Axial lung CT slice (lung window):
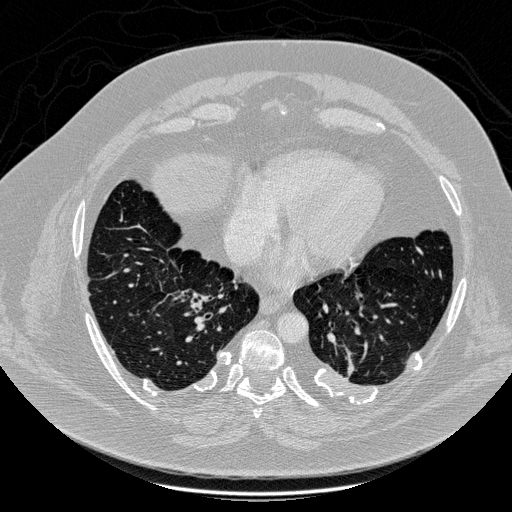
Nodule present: no